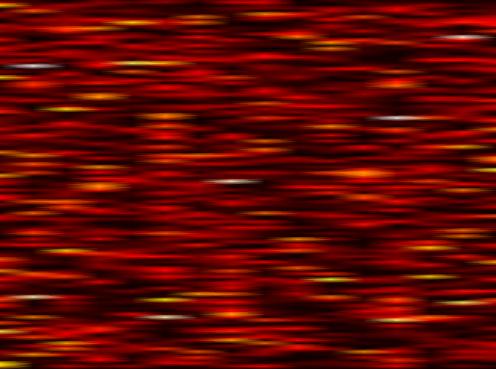
Label: OFDM